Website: crate-barrel
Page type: account-selection
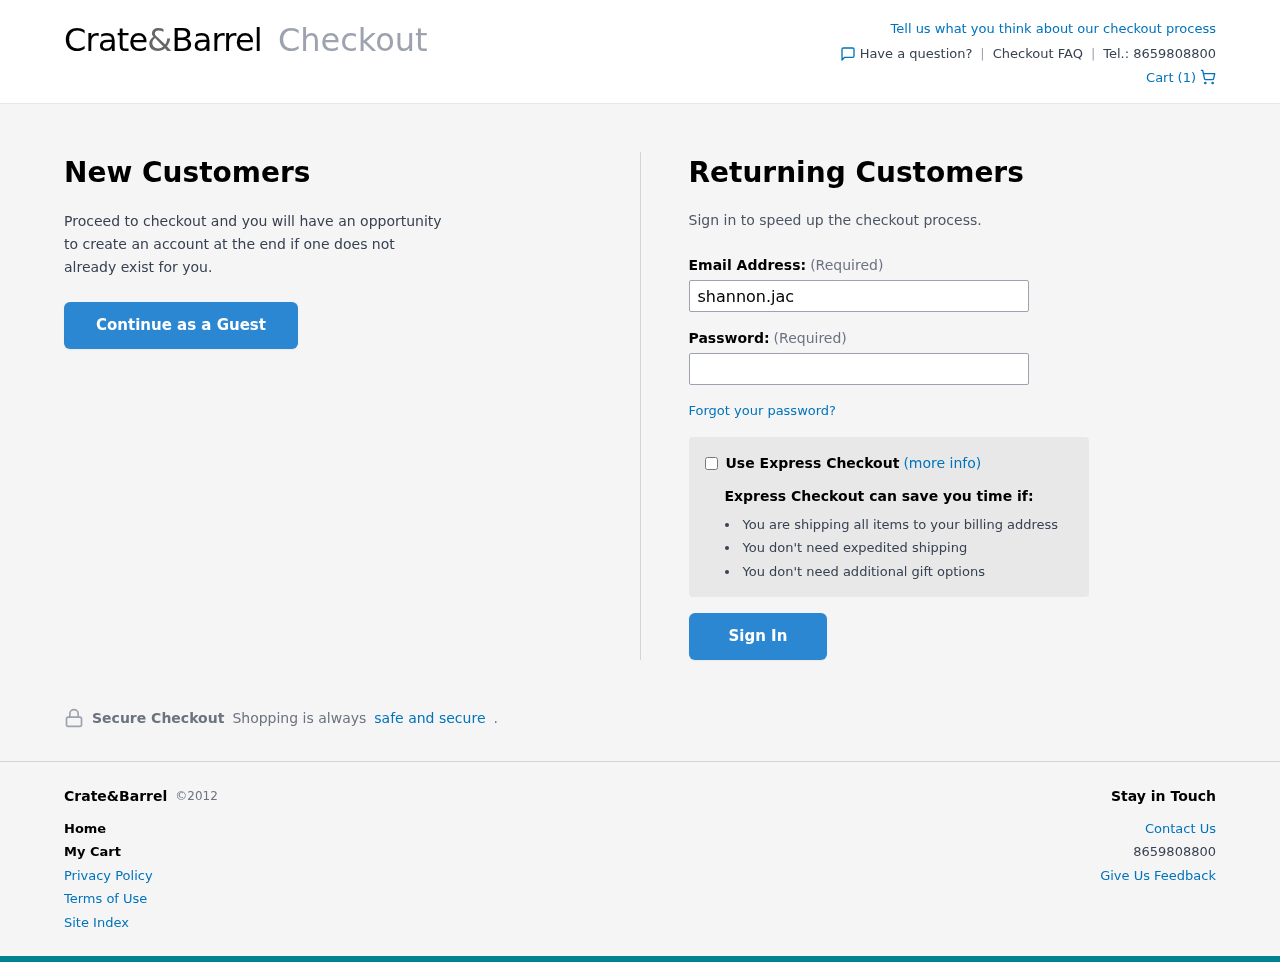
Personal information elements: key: PII_EMAIL
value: shannon.jacobs@yahoo.com
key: PII_PHONE
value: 8659808800
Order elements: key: ORDER_NUM_ITEMS
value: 1